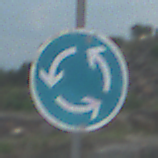
Verkehrszeichen: Kreisverkehr
Umgebung: Outdoor, Nature
Tageszeit: MorningAfternoon
Wetter: PartlyCloudy
Licht: Natural
Jahreszeit: NotSpecified
Kontrast: LowContrast